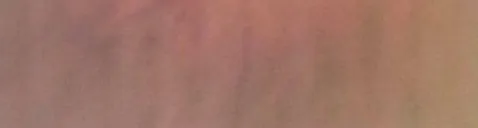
Superficial flame-shaped retinal hemorrhages in fundus examination.
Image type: medical_photograph (skin_photograph)